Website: macys
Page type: review-order
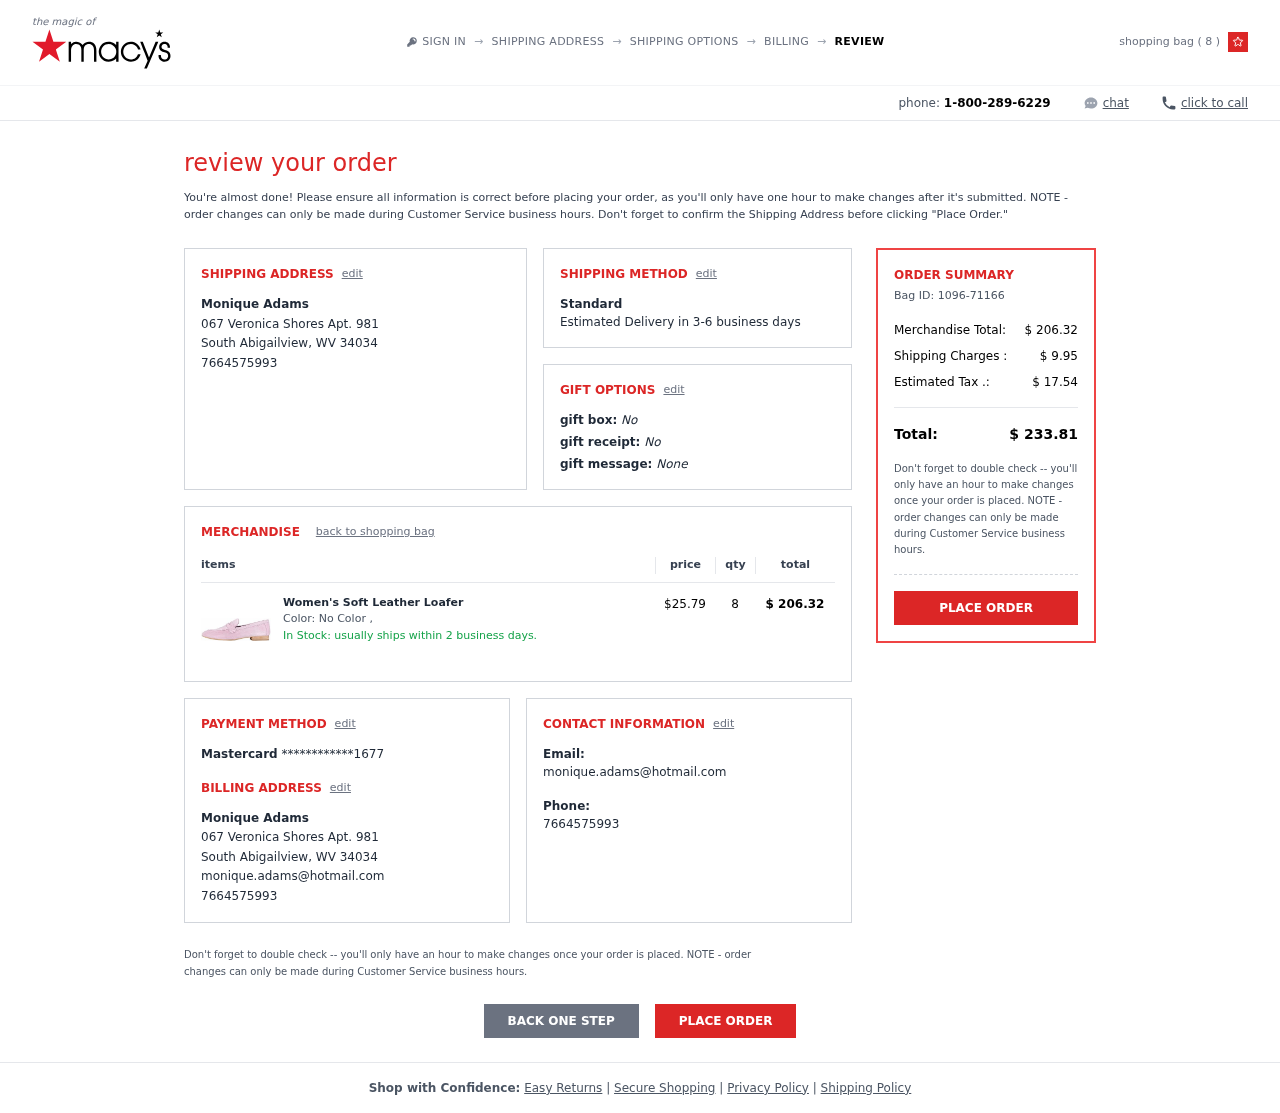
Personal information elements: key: PII_CARD_LAST4
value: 1677
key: PII_CARD_TYPE
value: Mastercard
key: PII_CITY
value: South Abigailview
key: PII_EMAIL2
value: monique.adams@hotmail.com
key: PII_EMAIL3
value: monique.adams@hotmail.com
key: PII_FULLNAME
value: Monique Adams
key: PII_FULLNAME2
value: Monique Adams
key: PII_PHONE
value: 7664575993
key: PII_PHONE2
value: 7664575993
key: PII_PHONE3
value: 7664575993
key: PII_POSTCODE
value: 34034
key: PII_STATE_ABBR
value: WV
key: PII_STREET
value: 067 Veronica Shores Apt. 981
Product elements: key: PRODUCT1_NAME
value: Women's Soft Leather Loafer
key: PRODUCT1_PRICE
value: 25.79
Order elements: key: ORDER_NUM_ITEMS
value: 8
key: ORDER_DELIVERY_DATE
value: Estimated Delivery in 3-6 business days
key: ORDER_SUBTOTAL
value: $ 206.32
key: ORDER_ID
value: Bag ID: 1096-71166
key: ORDER_SHIPPING_COST
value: $ 9.95
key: ORDER_TAX
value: $ 17.54
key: ORDER_TOTAL
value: $ 233.81